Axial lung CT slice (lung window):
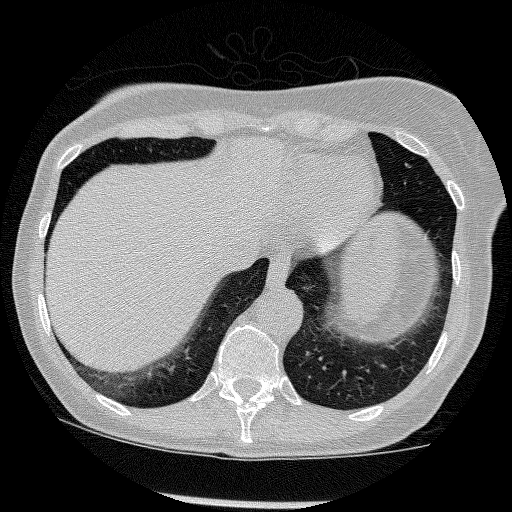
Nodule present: no